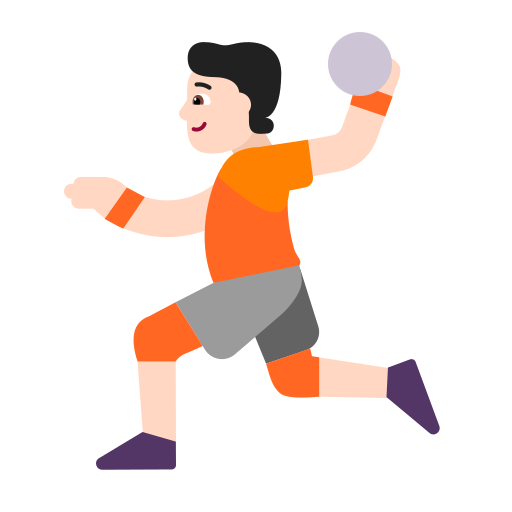
person playing handball flat light